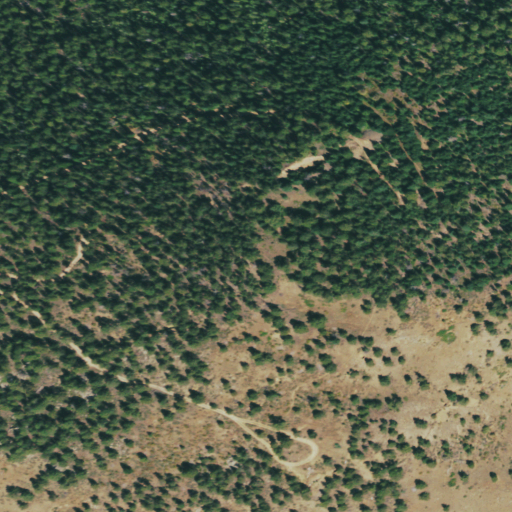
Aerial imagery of mountain in Colorado named Peewink Mountain containing evergreen forest and shrub